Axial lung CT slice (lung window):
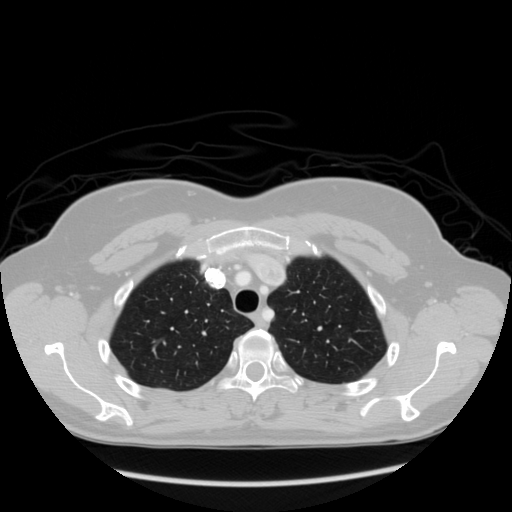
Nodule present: no